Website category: book
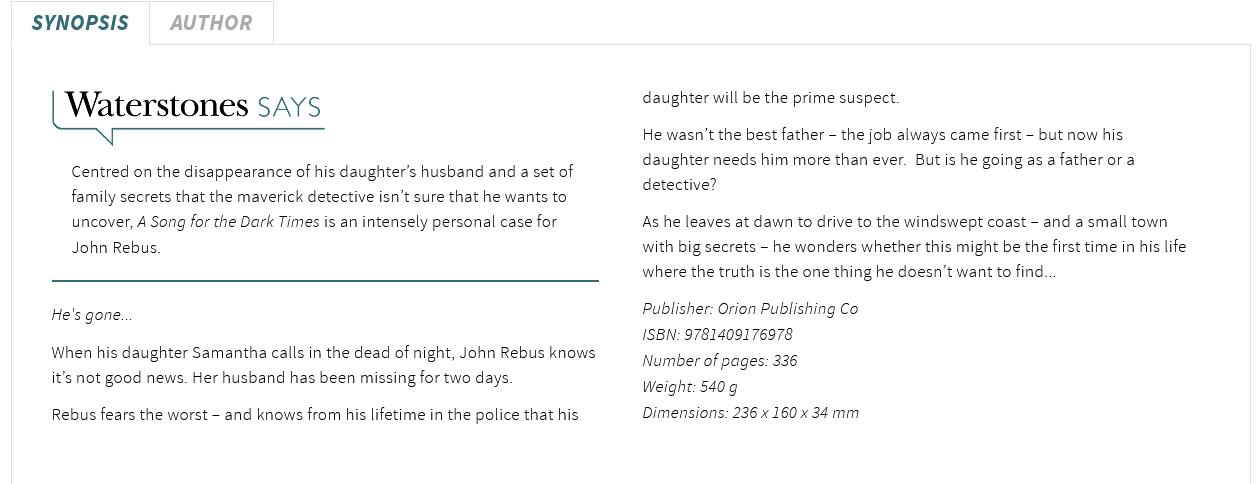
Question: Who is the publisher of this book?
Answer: Orion Publishing Co

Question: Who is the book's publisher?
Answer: Orion Publishing Co

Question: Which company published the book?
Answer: Orion Publishing Co

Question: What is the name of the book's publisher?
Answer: Orion Publishing Co

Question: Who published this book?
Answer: Orion Publishing Co

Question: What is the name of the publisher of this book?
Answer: Orion Publishing Co

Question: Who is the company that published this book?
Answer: Orion Publishing Co

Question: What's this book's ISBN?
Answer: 9781409176978

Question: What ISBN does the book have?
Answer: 9781409176978

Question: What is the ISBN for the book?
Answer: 9781409176978

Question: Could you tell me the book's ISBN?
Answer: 9781409176978

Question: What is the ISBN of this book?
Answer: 9781409176978

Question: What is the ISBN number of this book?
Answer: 9781409176978

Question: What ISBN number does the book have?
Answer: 9781409176978

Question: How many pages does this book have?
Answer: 336

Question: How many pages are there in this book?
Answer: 336

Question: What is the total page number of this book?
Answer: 336

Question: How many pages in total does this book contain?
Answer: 336

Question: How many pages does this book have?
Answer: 336

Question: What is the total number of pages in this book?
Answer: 336

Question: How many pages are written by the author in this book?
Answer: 336

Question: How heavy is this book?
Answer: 540 g

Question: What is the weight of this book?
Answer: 540 g

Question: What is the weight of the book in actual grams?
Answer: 540 g

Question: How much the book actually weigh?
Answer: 540 g

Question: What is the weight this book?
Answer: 540 g

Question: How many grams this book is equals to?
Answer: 540 g

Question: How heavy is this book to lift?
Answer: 540 g

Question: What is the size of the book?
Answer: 236 x 160 x 34 mm

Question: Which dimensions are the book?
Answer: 236 x 160 x 34 mm

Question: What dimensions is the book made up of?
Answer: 236 x 160 x 34 mm

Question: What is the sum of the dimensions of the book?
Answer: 236 x 160 x 34 mm

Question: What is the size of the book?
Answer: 236 x 160 x 34 mm

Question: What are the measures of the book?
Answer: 236 x 160 x 34 mm

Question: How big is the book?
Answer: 236 x 160 x 34 mm